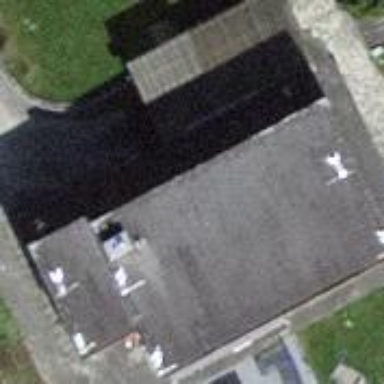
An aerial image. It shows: Building with tile roof.